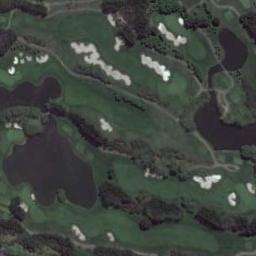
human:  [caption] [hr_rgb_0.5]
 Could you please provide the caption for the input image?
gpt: The golf course has some lakes, Fairways, Roads, Barrier trees and sandpits and some barrier trees are on both sides of the fairways .

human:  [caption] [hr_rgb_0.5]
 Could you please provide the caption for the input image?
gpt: There are two parallel paths from top left to bottom right .

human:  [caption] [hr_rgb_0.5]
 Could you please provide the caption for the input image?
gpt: Many trees are near the golf course .

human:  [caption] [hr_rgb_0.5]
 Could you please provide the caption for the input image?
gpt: There are several bunkers and lakes and a few paths and many trees on a large green lawn on the golf course .

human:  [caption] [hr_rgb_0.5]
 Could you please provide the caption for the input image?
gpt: There are some bunkers and lakes on the golf course .